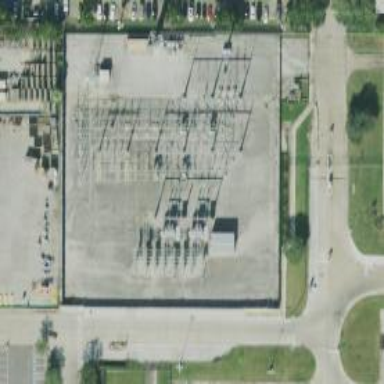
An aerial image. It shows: Switch used for power control.